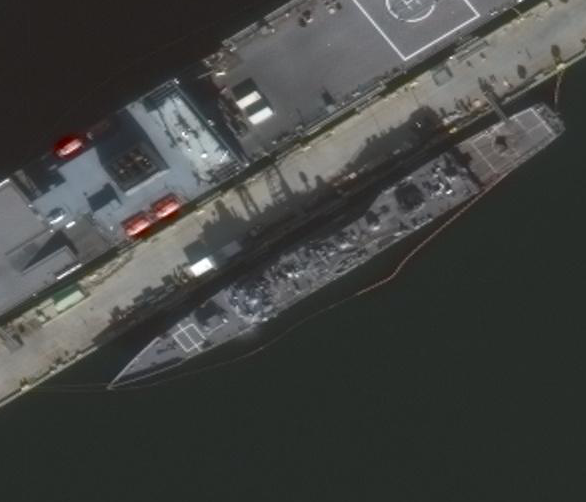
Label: Ticonderoga-class_cruiser